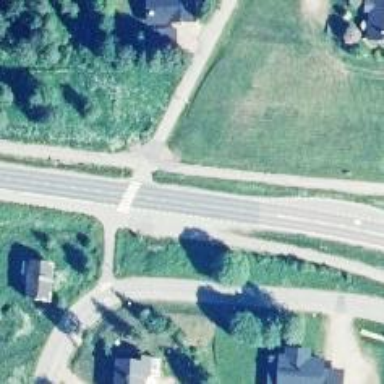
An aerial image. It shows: Asphalt cycleway featuring zebra crossing. The crossing is uncontrolled.